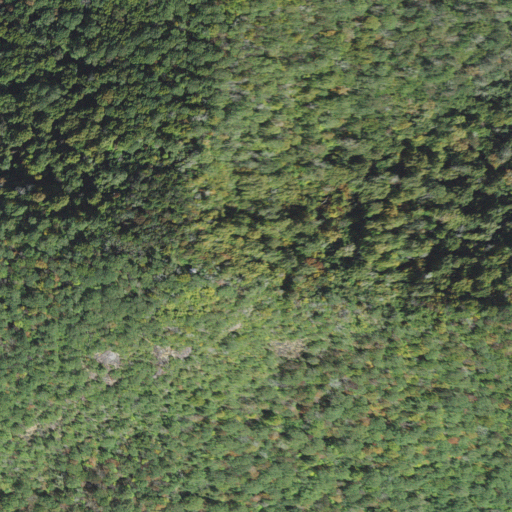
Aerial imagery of mountain in North Carolina named Doubletop Mountain containing deciduous forest, mixed forest, evergreen forest, and shrub